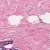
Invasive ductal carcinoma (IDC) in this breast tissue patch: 0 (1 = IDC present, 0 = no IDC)